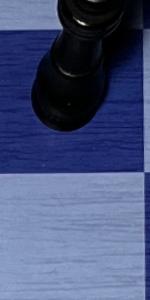
Label: Empty